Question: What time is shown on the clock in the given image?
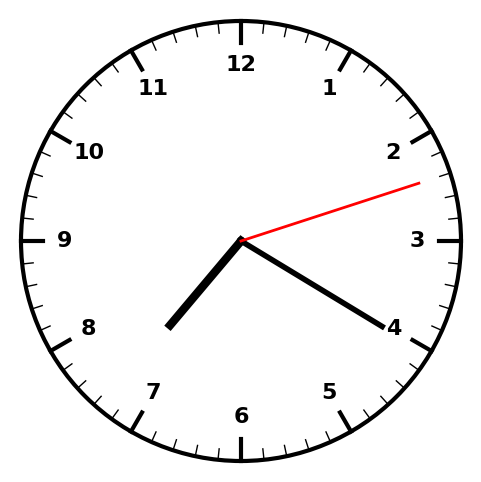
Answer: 07:20:12